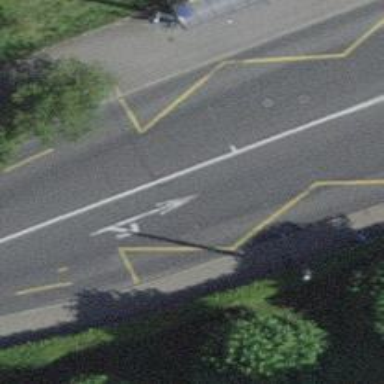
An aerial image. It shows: Trolleybus stop position for public transport.